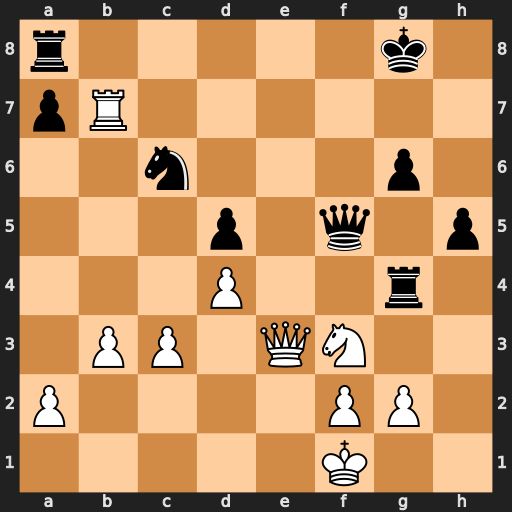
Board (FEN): r5k1/pR6/2n3p1/3p1q1p/3P2r1/1PP1QN2/P4PP1/5K2
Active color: w
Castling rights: -
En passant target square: -
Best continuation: Qh6 Qb1+ Ne1